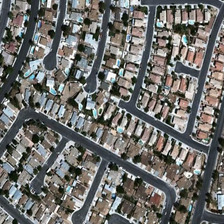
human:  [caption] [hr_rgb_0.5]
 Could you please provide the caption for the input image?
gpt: many crowded buildings and some green trees are in a dense residential area .

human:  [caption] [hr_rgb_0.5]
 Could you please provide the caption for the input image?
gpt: many crowded buildings and some green trees are in a dense residential area .

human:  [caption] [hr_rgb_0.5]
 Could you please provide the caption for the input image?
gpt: many crowded buildings and some green trees are in a dense residential area .

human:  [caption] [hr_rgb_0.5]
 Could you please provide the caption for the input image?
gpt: many crowded buildings and some green trees are in a dense residential area .

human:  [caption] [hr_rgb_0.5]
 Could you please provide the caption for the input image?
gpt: many crowded buildings and some green trees are in a dense residential area .